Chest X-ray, AP view. Patient: 58 years old, sex F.
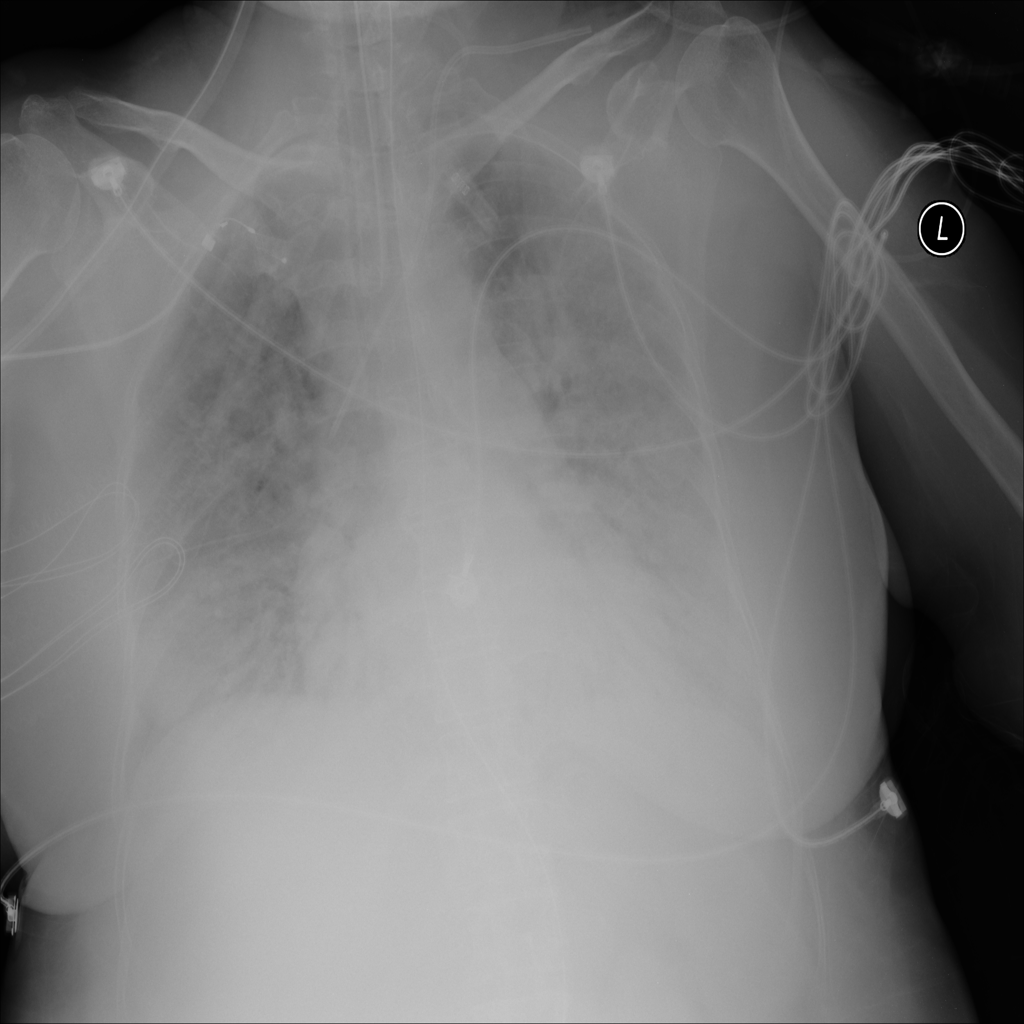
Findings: Edema, Effusion, Infiltration, Pleural_Thickening